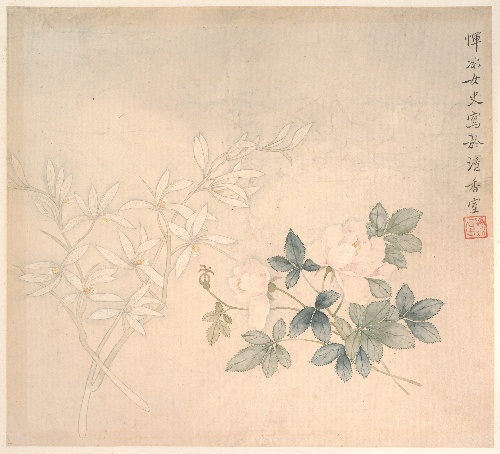
Title: 清  惲冰   花卉圖   册页|Flower Study
Artist: Yun Bing
Artist bio: Chinese, active late 17th– early 18th century
Date: 17th century
Object type: Album leaf
Classification: Paintings
Medium: Album leaf; ink and color on paper
Culture: China
Period: Qing dynasty (1644–1911)
Dimensions: 12 1/4 x 13 1/2 in. (31.1 x 34.3 cm)
Department: Asian Art
Credit line: Purchase, Bequest of Dorothy Graham Bennett, 1983
Accession year: 1983
Repository: Metropolitan Museum of Art, New York, NY
Tags: Flowers